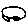
Label: car